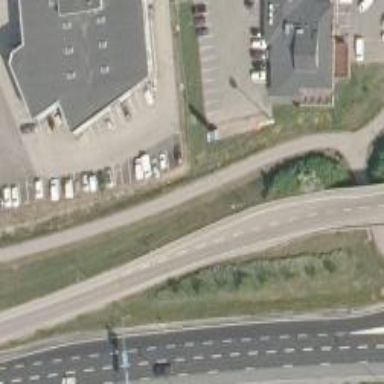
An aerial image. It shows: Trunk link highway with asphalt surface.